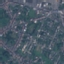
Land use / land cover class: Residential